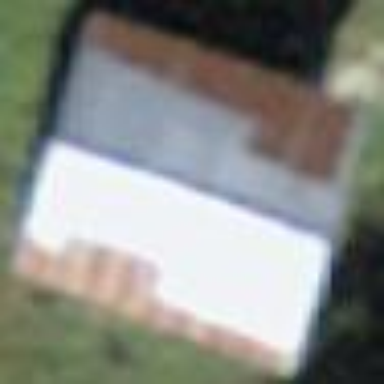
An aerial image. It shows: Barn.